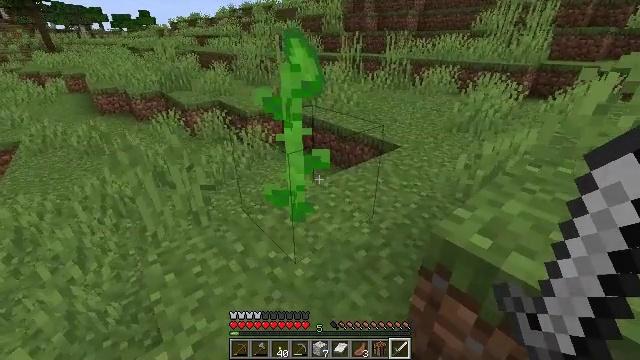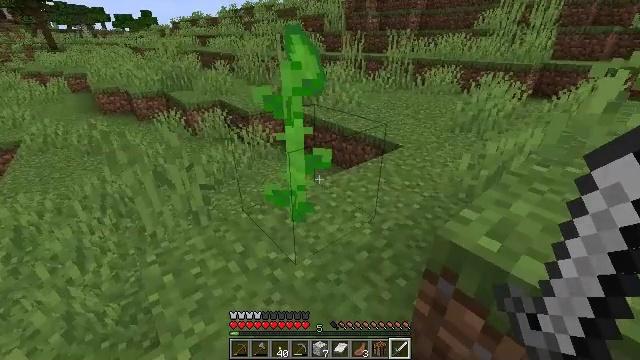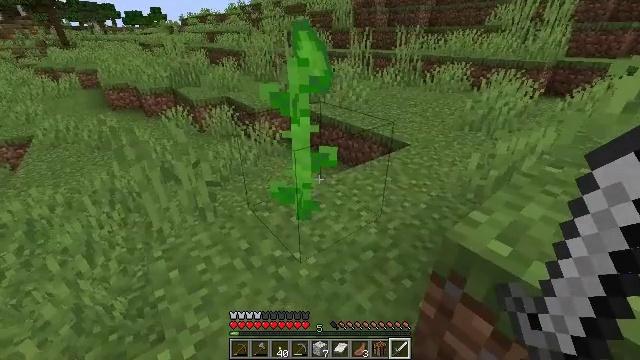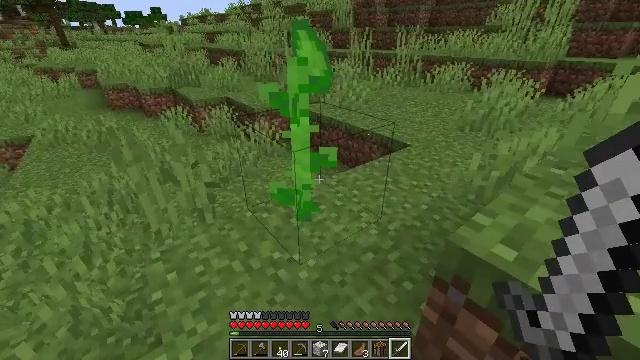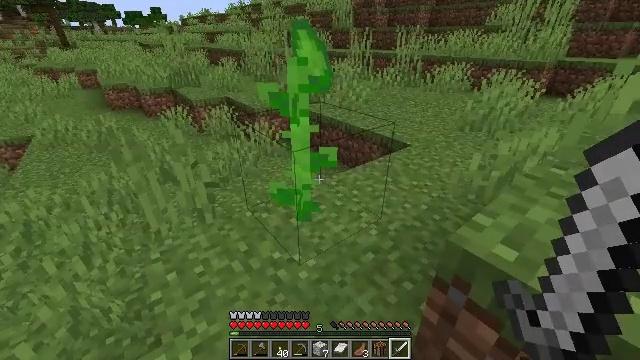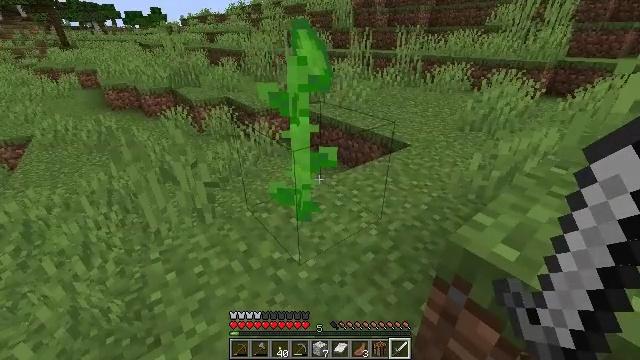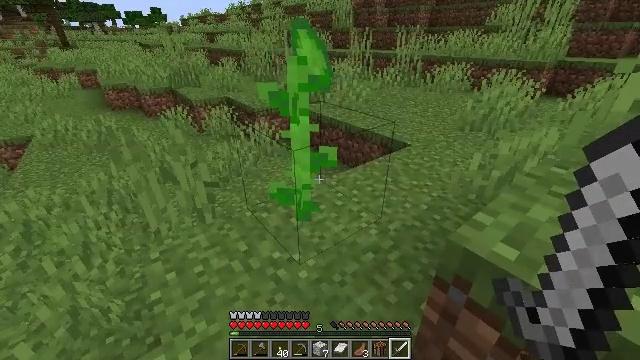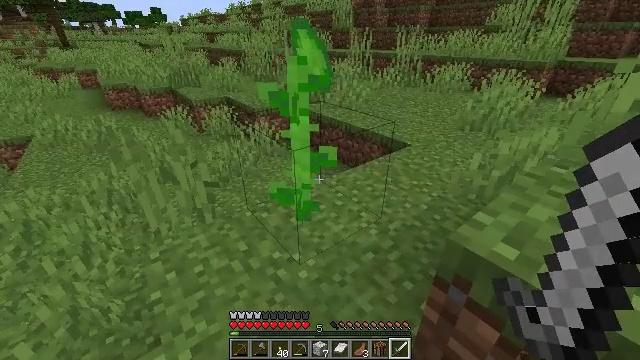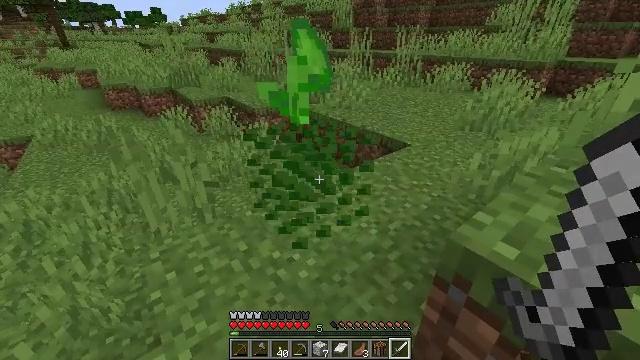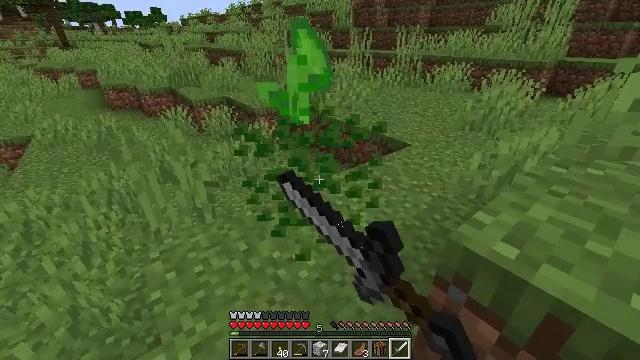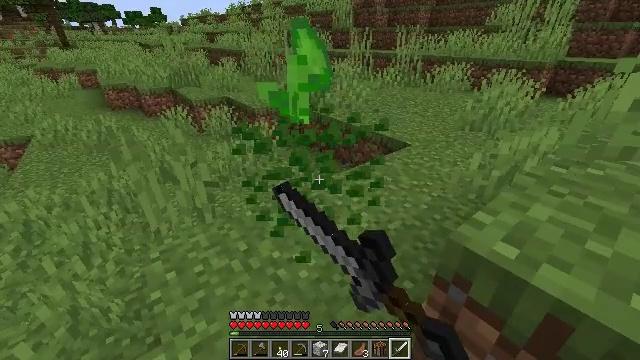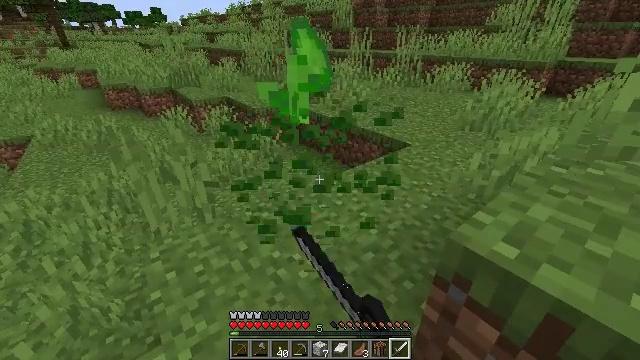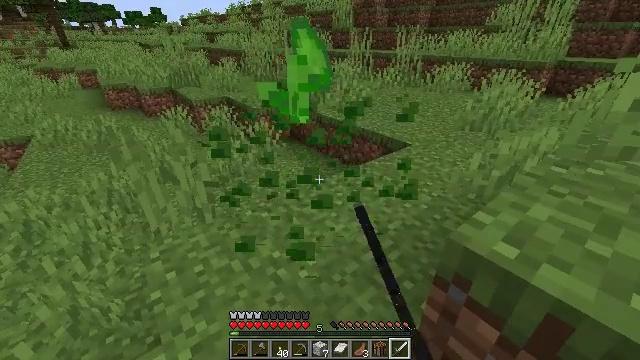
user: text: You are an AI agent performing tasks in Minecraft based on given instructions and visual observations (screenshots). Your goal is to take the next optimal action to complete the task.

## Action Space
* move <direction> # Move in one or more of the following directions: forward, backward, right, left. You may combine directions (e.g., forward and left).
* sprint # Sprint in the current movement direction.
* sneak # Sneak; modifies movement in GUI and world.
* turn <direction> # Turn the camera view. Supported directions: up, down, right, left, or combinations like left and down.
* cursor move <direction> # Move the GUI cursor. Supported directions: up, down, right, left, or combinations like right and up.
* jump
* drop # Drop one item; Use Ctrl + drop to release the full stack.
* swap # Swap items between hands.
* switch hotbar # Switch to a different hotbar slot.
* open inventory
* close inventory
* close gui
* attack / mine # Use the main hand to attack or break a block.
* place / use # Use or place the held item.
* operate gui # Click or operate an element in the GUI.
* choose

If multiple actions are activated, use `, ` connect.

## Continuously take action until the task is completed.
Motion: motion action
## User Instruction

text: Mine the sunflower from the ground.
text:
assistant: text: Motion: no_op
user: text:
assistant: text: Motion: turn left
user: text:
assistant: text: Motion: no_op
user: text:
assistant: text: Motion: no_op
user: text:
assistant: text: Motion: no_op
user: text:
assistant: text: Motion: no_op
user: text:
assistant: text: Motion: no_op
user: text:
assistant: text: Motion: attack / mine
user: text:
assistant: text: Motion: attack / mine
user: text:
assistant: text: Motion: attack / mine
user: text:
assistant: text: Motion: no_op
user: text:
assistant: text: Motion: no_op
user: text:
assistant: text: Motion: no_op